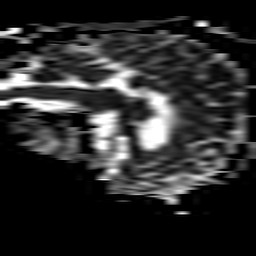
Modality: ADC
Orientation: sagittal
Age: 52
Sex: female
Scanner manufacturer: philips
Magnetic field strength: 3 T
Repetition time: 3.339 s
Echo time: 0.076 s